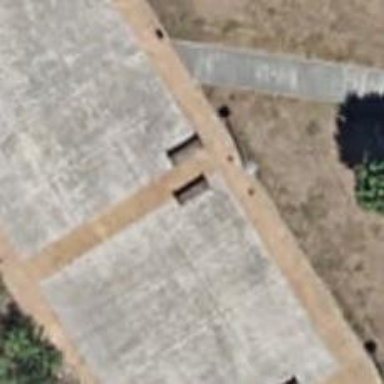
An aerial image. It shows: Bench.